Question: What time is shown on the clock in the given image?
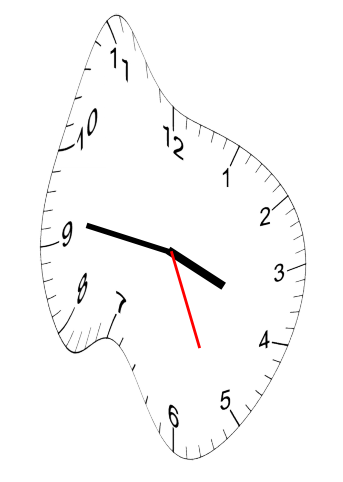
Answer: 03:46:26